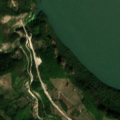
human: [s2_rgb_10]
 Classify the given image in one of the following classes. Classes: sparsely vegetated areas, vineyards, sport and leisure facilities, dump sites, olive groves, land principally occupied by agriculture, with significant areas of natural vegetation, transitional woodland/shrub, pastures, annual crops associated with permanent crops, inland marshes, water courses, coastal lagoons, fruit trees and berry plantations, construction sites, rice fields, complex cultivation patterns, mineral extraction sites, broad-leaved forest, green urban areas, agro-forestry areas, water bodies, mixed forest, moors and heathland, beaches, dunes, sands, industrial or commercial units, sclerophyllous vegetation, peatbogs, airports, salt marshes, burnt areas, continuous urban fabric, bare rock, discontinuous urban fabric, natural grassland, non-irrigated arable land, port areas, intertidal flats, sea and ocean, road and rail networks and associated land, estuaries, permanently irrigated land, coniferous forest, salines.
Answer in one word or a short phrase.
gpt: complex cultivation patterns, land principally occupied by agriculture, with significant areas of natural vegetation, broad-leaved forest, transitional woodland/shrub, water courses